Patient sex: F
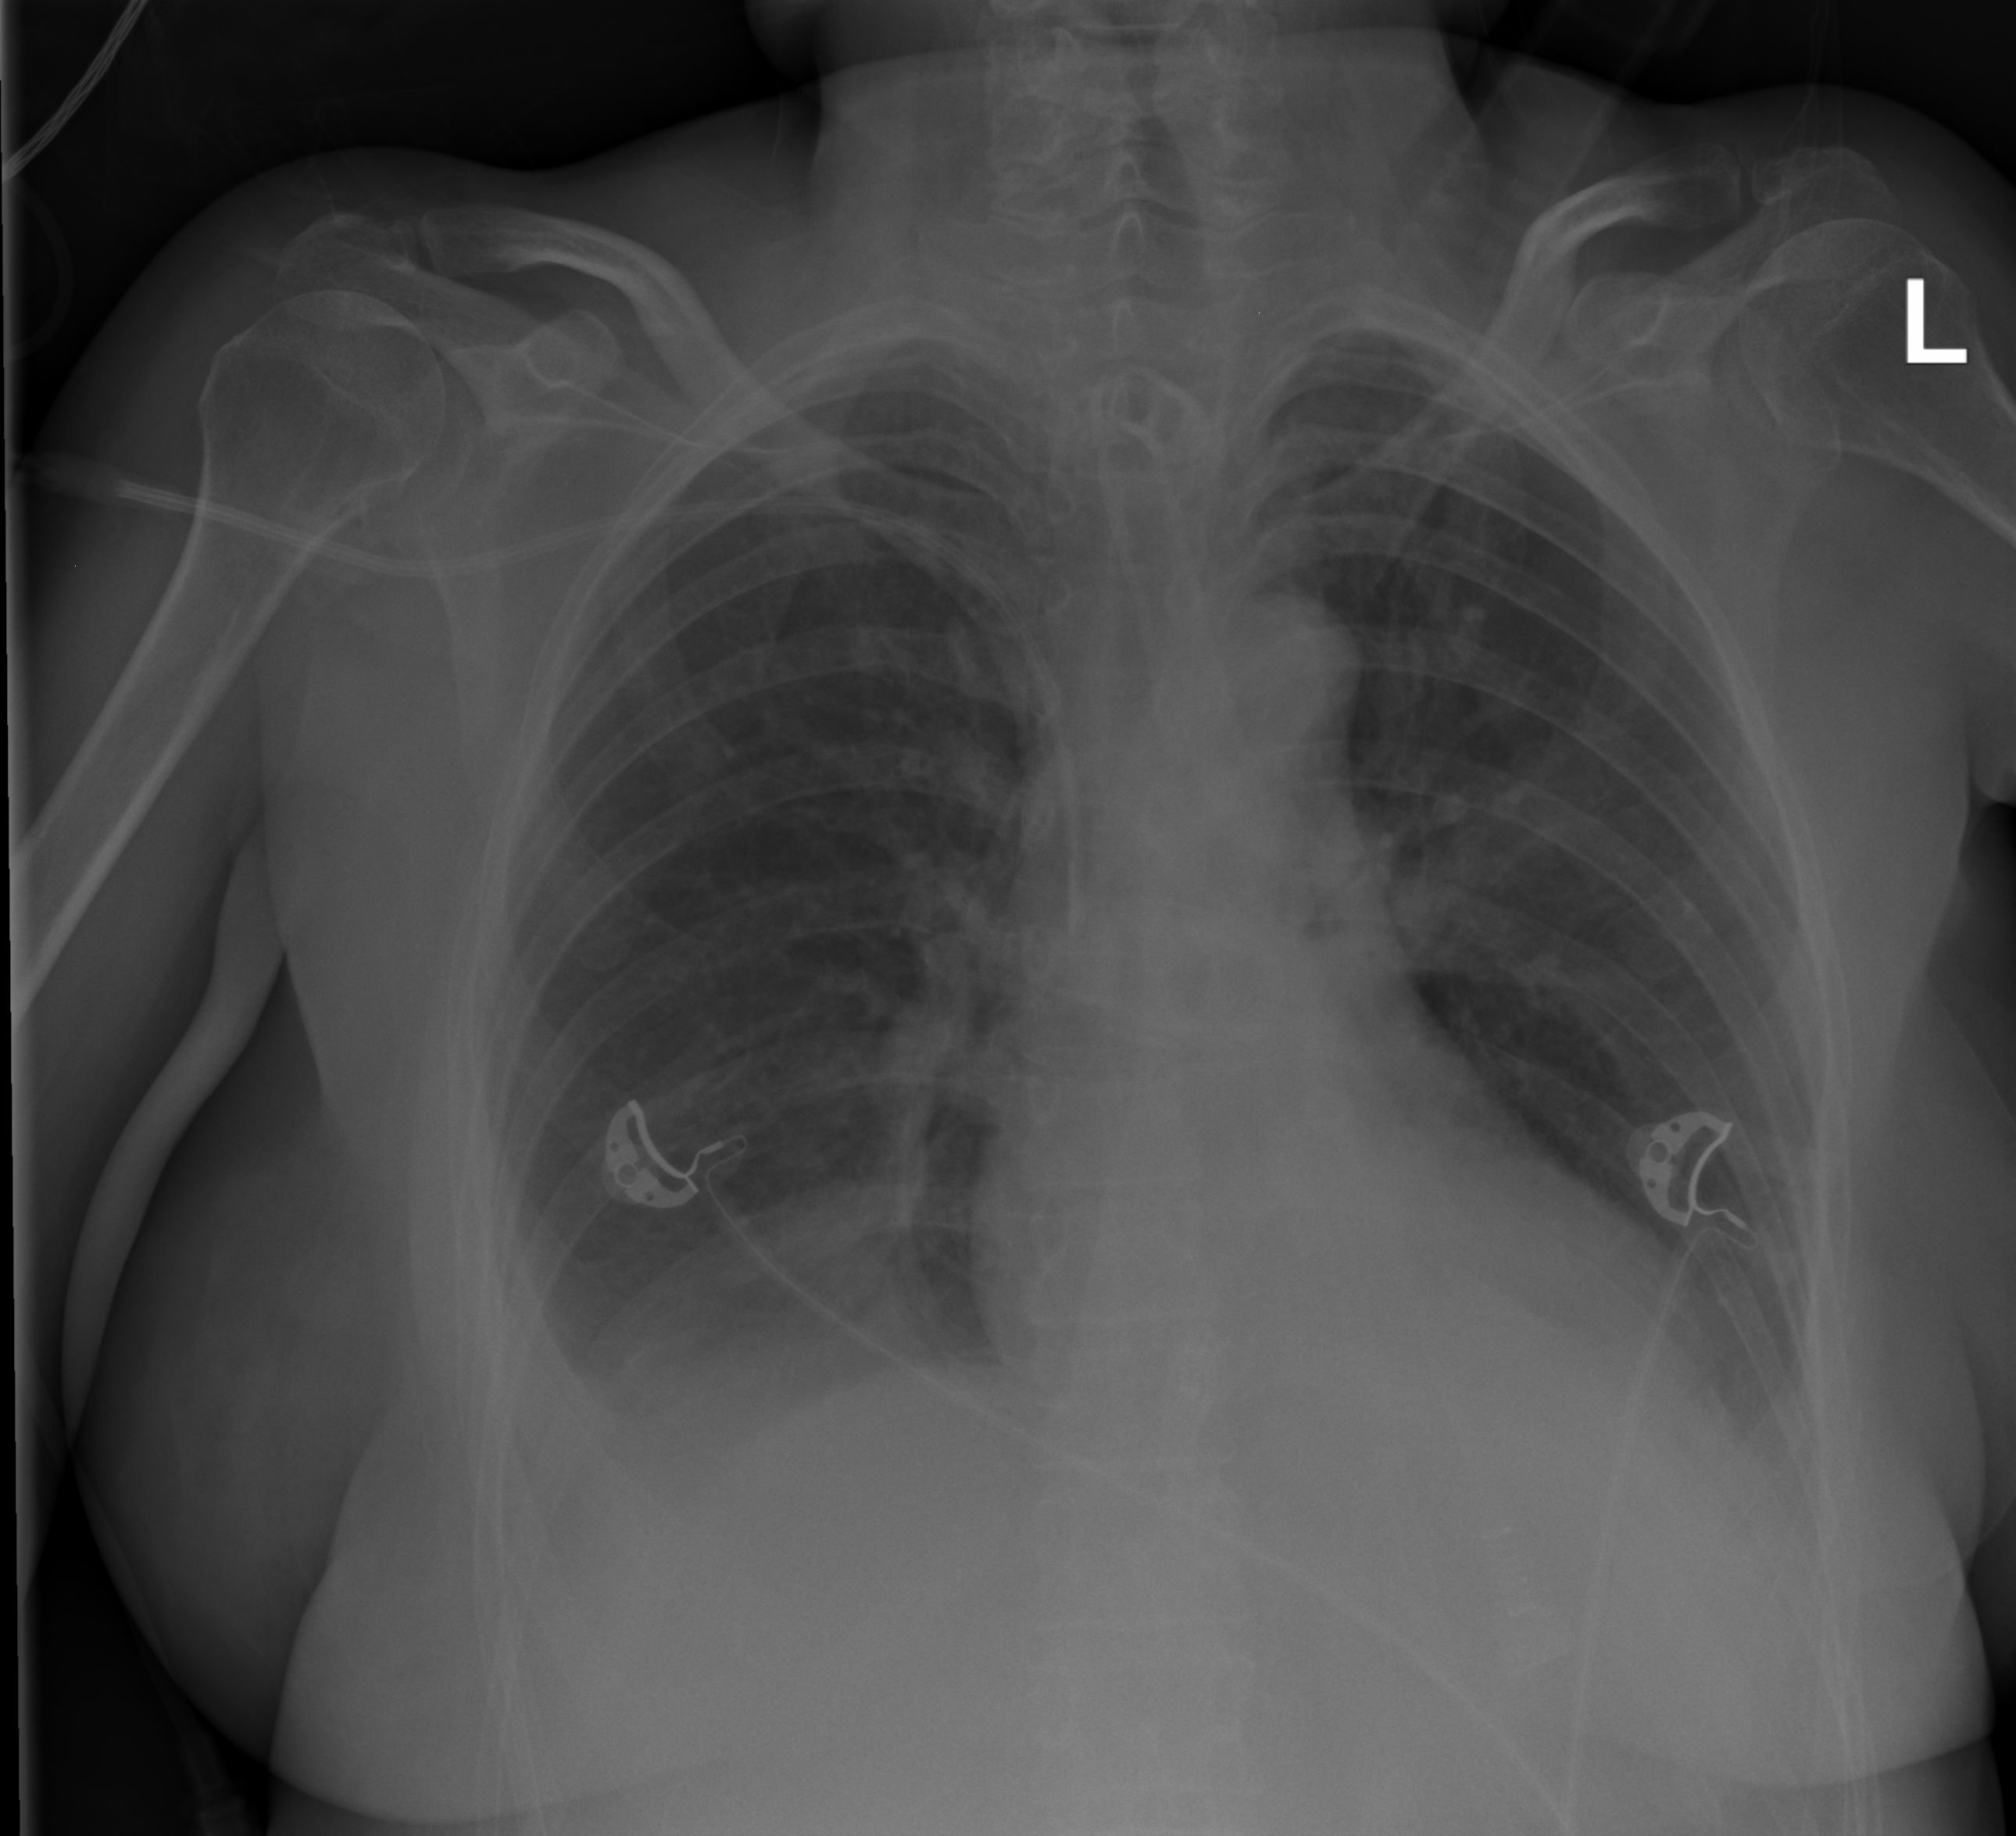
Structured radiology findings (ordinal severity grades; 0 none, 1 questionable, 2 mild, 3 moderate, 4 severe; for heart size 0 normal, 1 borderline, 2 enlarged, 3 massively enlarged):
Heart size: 1
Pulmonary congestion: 0
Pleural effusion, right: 2
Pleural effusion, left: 2
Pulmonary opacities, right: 0
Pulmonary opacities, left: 0
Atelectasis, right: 2
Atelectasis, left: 2